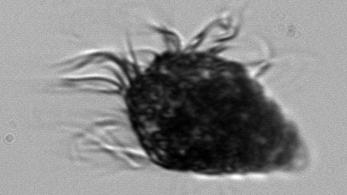
Label: Laboea_strobila